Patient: sex F, age 83
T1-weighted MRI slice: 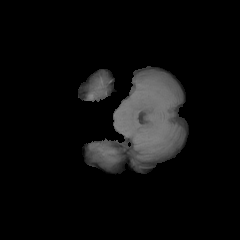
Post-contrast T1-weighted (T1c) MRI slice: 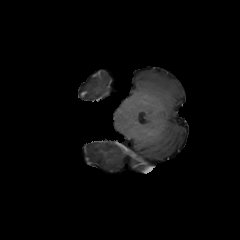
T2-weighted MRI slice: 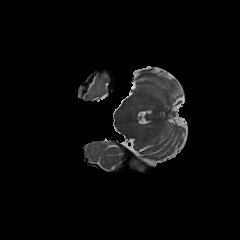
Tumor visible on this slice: no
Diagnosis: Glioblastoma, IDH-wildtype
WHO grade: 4